You are looking at the envelope spectrum of a bearing's vibration signal. The marked vertical lines are the theoretical fault frequencies for the outer race, inner race, rolling elements, and cage. Based on the visible evidence, which condition applies: normal, inner_race, outer_race, ball?
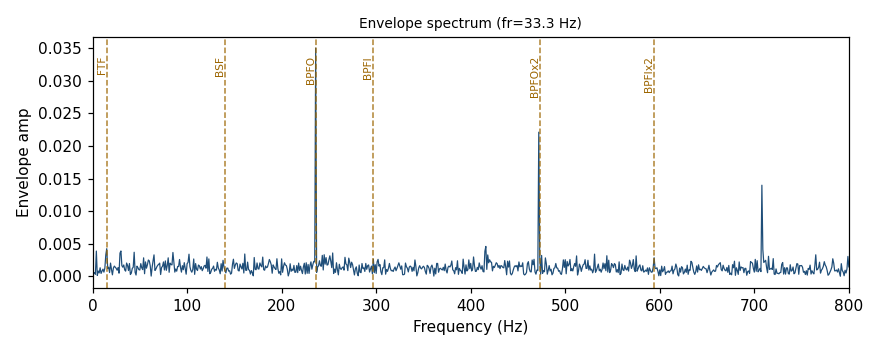
Answer: outer_race